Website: crate-barrel
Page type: receipt
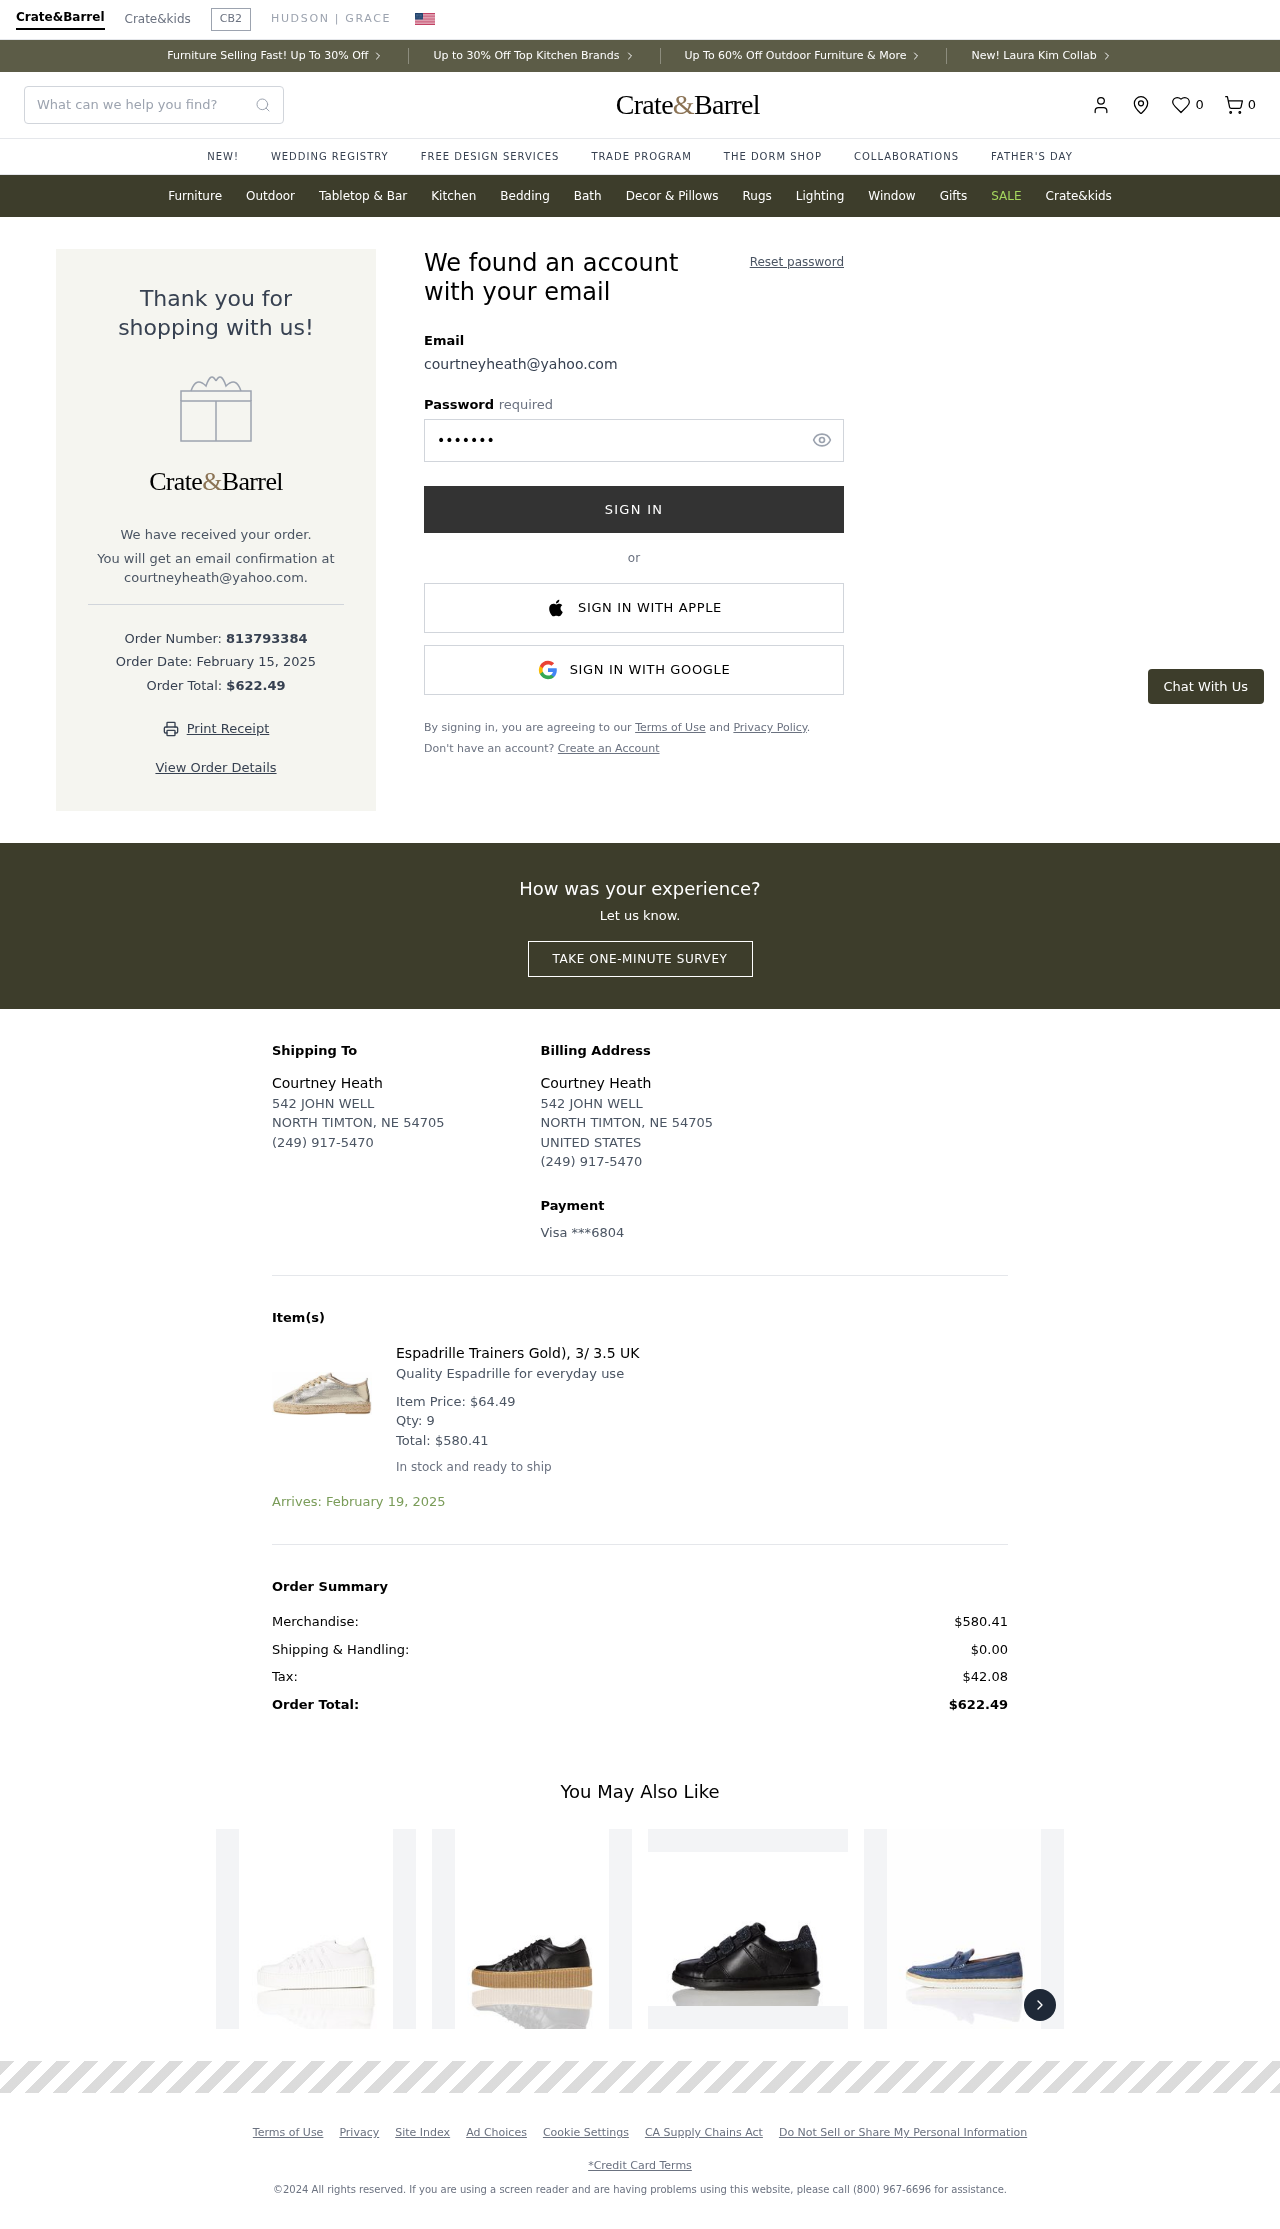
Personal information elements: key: PII_CARD_LAST4
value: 6804
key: PII_CARD_TYPE
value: Visa
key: PII_COUNTRY
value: UNITED STATES
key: PII_EMAIL
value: courtneyheath@yahoo.com
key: PII_FULLNAME
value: Courtney Heath
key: PII_STREET
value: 542 JOHN WELL
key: PII_EMAIL2
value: courtneyheath@yahoo.com
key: PII_CITY_STATE_ZIP
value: NORTH TIMTON, NE 54705
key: PII_PHONE
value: (249) 917-5470
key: PII_FULLNAME2
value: Courtney Heath
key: PII_STREET2
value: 542 JOHN WELL
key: PII_PHONE_SUFFIX
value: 5470
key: PII_POSTCODE
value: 54705
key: PII_STATE_ABBR
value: NE
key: PII_PHONE_LINE
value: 5470
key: PII_POSTCODE_FULL
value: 54705
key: PII_PHONE_LINE_NUMERIC
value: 5470
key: PII_PHONE_SUFFIX_NUMERIC
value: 5470
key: PII_POSTCODE_NUMERIC
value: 54705
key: PII_PHONE_LAST4
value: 5470
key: PII_PHONE2
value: (249) 917-5470
Product elements: key: PRODUCT1_DESC
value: Quality Espadrille for everyday use
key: PRODUCT1_NAME
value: Espadrille Trainers Gold), 3/ 3.5 UK
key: PRODUCT1_PRICE
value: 64.49
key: PRODUCT1_QUANTITY
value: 9
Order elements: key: ORDER_NUM_ITEMS
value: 0
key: ORDER_ID
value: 813793384
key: ORDER_DATE
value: February 15, 2025
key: ORDER_TOTAL
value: $622.49
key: ORDER_ITEM_TOTAL
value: $580.41
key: ORDER_DELIVERY_DATE
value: Arrives: February 19, 2025
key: ORDER_SUBTOTAL
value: $580.41
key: ORDER_SHIPPING_COST
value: $0.00
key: ORDER_TAX
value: $42.08
Search elements: key: HEADER_SEARCH
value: What can we help you find?
Other elements: key: FAVORITES_COUNT
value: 0